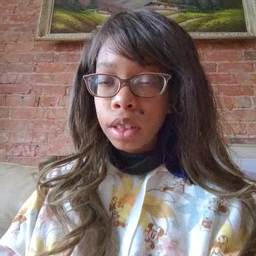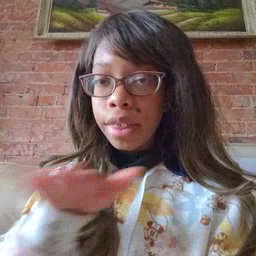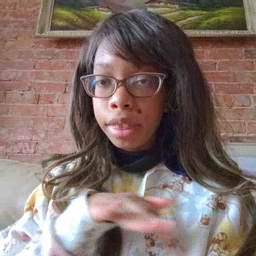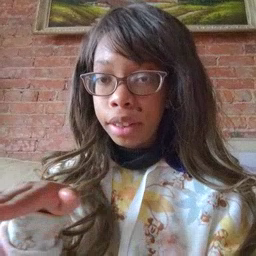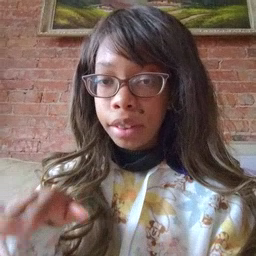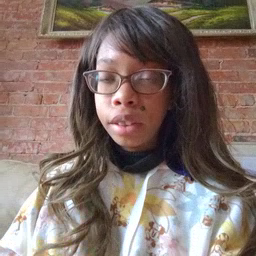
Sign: clean